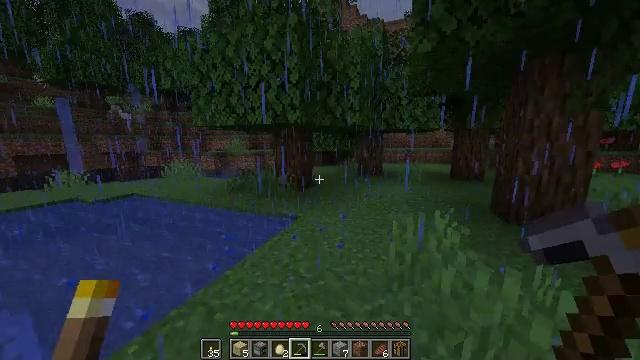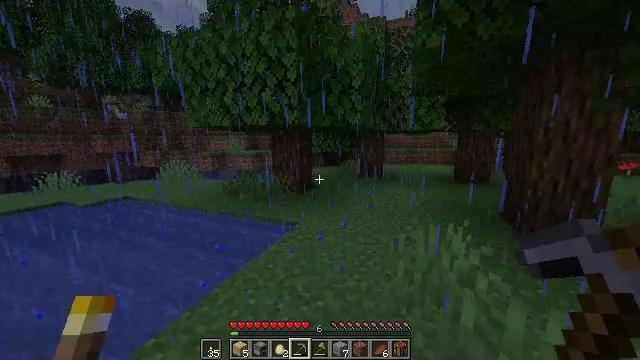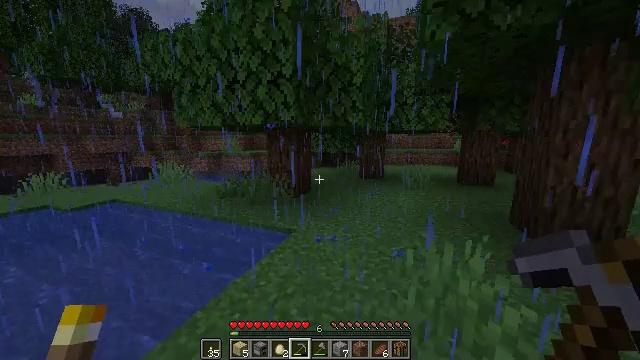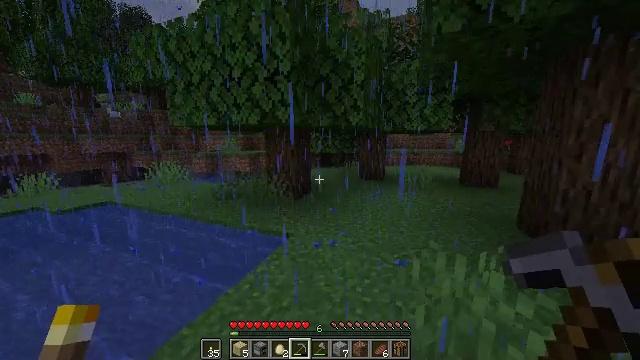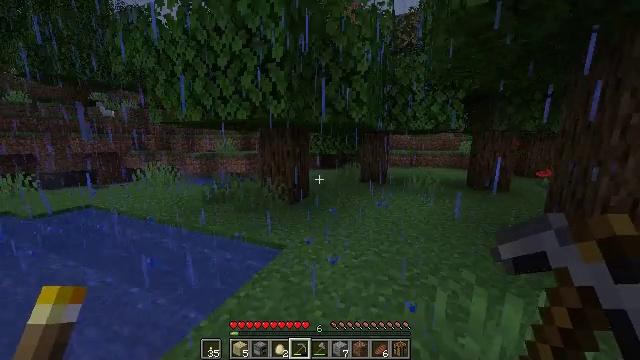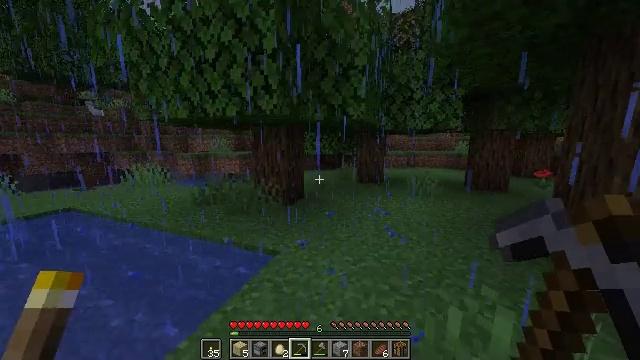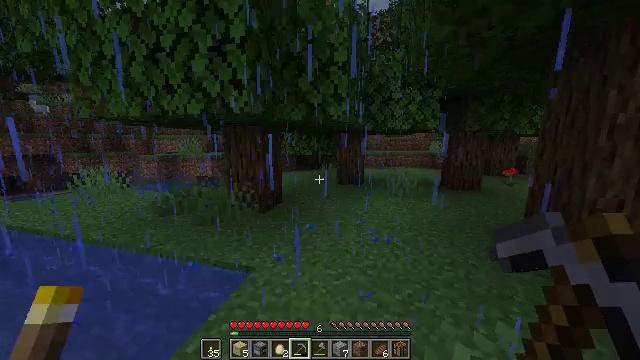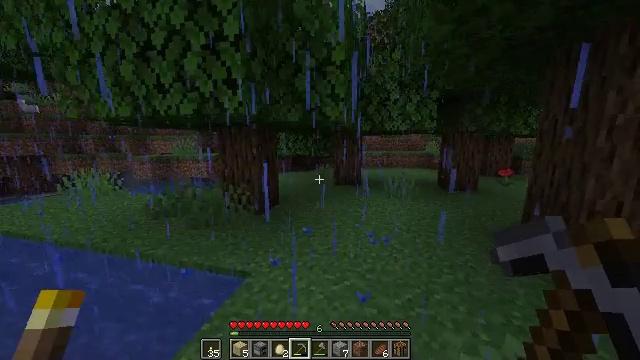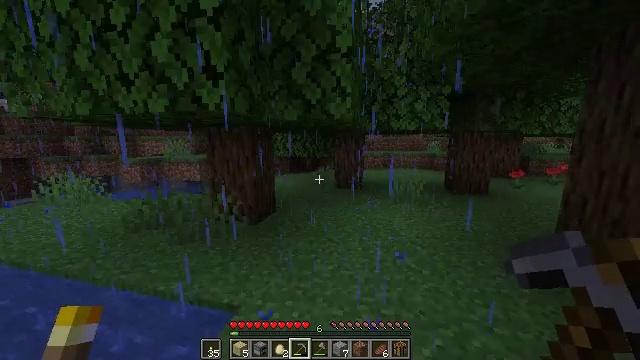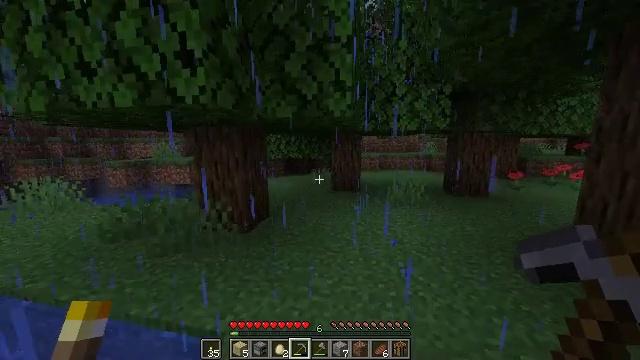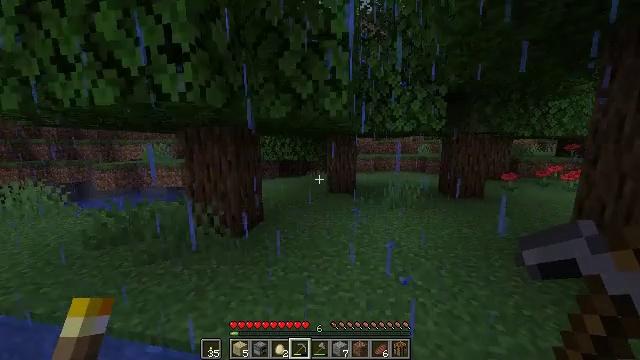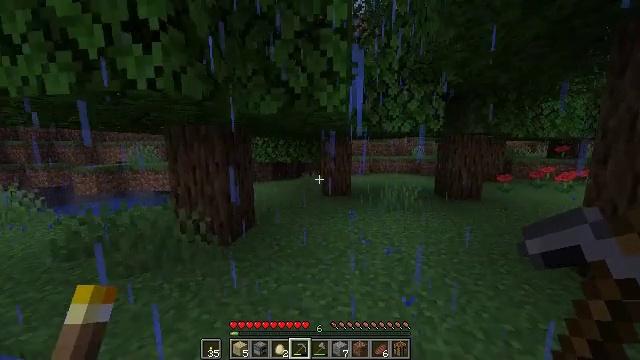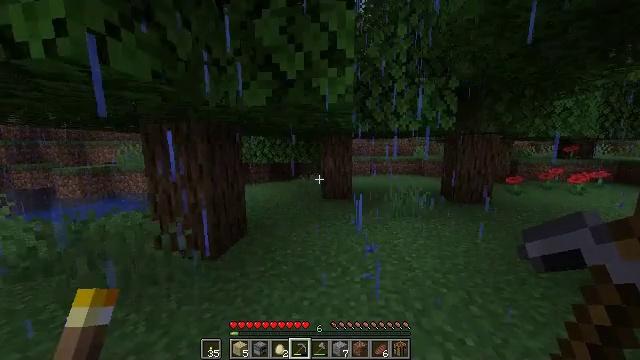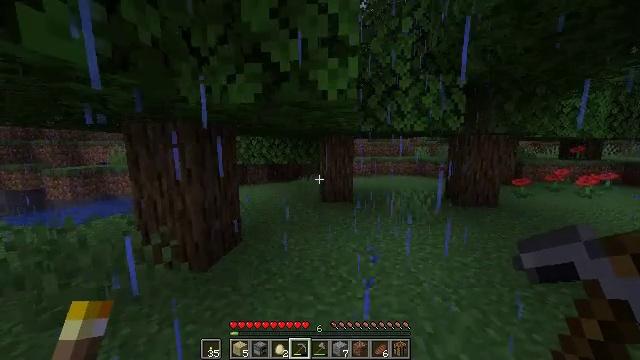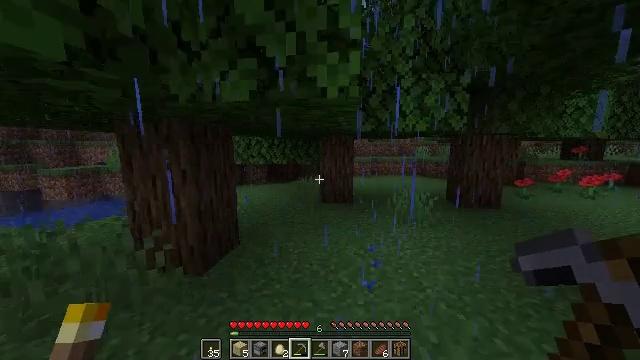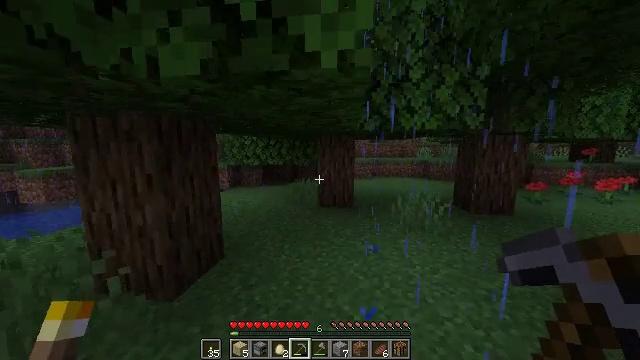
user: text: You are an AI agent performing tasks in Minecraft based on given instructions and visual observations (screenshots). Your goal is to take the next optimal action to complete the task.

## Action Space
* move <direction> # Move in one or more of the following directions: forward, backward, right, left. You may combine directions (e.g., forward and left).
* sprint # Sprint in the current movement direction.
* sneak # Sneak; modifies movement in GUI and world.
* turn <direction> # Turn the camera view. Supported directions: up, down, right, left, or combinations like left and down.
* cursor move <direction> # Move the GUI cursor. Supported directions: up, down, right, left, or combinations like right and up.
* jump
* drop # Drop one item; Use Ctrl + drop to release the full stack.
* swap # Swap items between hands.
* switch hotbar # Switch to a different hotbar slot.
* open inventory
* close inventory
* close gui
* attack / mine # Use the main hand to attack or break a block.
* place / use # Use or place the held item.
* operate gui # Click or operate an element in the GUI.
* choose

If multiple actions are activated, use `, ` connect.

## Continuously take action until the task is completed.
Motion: motion action
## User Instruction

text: Break the sugar cane.
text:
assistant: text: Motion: move forward, sprint
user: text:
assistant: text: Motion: move forward, sprint
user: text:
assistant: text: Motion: move forward, sprint
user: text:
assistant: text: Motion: move forward, sprint
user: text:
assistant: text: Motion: move forward, sprint, turn right
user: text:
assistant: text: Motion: move forward, sprint, turn right
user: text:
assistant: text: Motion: move forward, sprint
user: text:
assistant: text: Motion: move forward, sprint
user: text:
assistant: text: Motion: move forward, sprint, turn right
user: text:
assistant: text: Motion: move forward, sprint, turn right
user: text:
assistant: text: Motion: move forward, sprint, turn right
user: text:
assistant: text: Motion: move forward, sprint
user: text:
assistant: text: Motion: move forward, sprint
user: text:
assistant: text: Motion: move forward, sprint
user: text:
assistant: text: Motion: move forward, sprint
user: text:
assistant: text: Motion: move forward, sprint
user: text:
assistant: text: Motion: move forward, sprint
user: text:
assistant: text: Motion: move forward, sprint
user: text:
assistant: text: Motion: move forward, sprint, turn left and down
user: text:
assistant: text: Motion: move forward, sprint, turn left
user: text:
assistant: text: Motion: move forward, sprint, turn left and down
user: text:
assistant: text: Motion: move forward, sprint, turn left
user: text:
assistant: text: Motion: move forward, sprint, turn left
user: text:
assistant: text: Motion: move forward, sprint, turn left
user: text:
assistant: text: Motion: move forward, sprint, turn left
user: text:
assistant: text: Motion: move forward, sprint, turn left
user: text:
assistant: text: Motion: move forward, sprint, turn left
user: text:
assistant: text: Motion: move forward, sprint, turn left
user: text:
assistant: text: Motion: move forward, sprint
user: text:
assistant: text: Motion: move forward, sprint